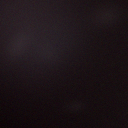
Screen state: off